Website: lowes
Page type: billing-address
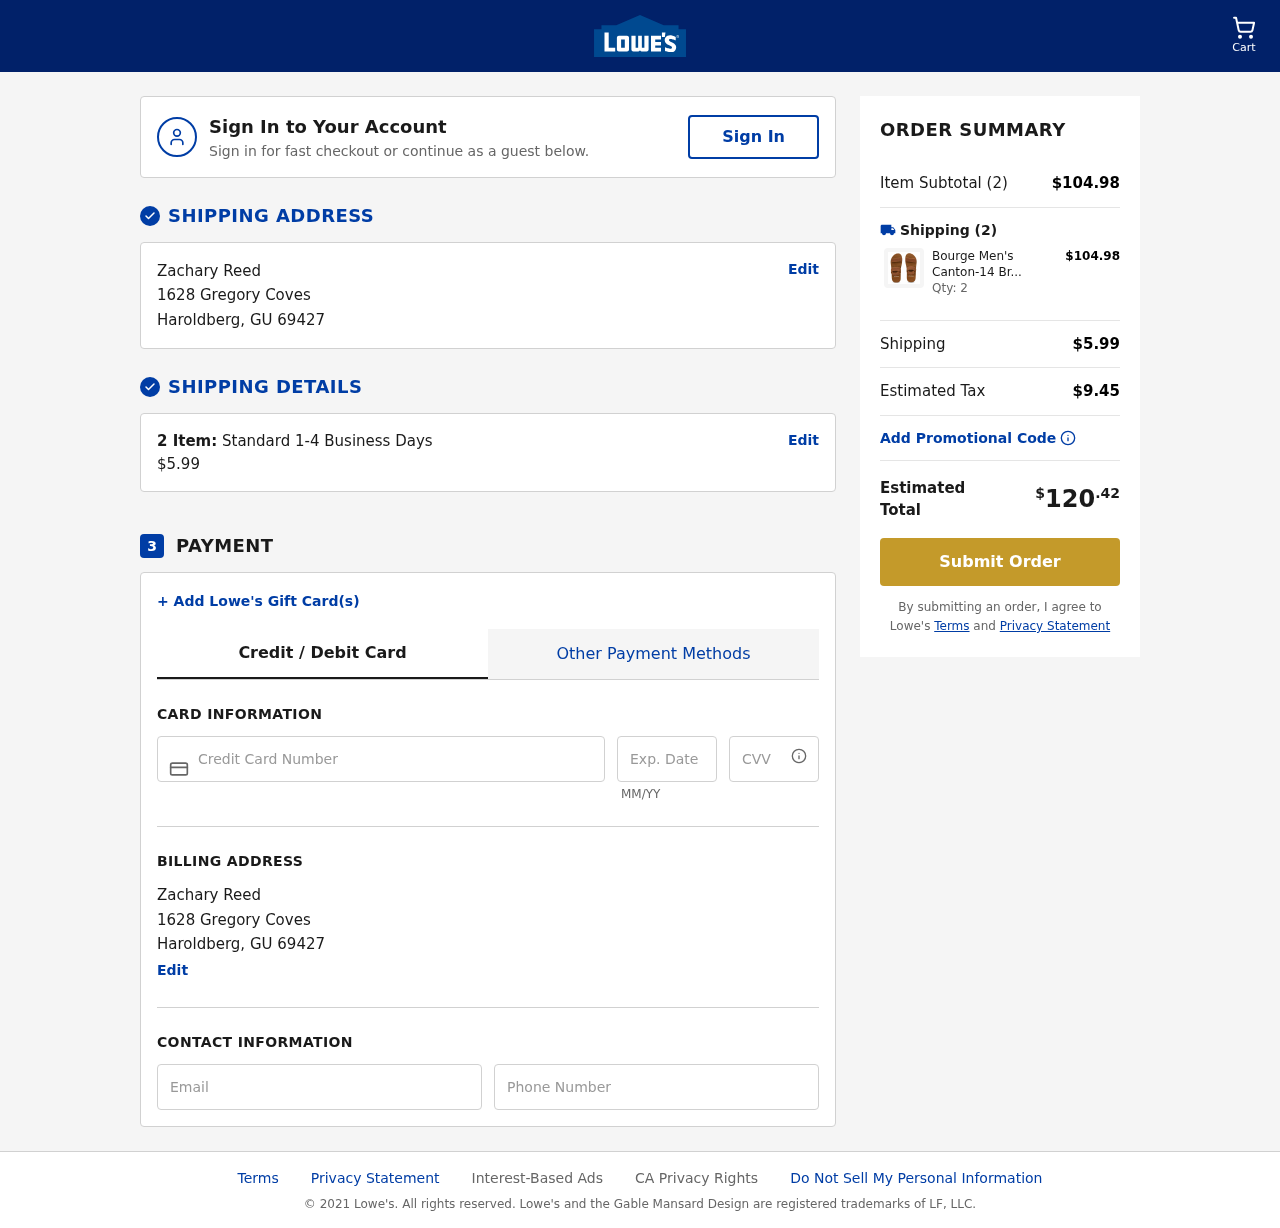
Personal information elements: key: PII_CARD_CVV
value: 328
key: PII_CARD_EXPIRY
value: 10/27
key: PII_CARD_NUMBER
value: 6011 5867 4564 4312
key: PII_CITY
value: Haroldberg
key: PII_EMAIL
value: zreed@yahoo.com
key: PII_FULLNAME
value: Zachary Reed
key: PII_PHONE
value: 8349787762
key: PII_POSTCODE
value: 69427
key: PII_STATE_ABBR
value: GU
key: PII_STREET
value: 1628 Gregory Coves
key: PII_FULLNAME2
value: Zachary Reed
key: PII_CITY2
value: Haroldberg
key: PII_STATE_ABBR2
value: GU
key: PII_POSTCODE_FULL
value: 69427
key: PII_POSTCODE_NUMERIC
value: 69427
Product elements: key: PRODUCT1_NAME
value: Bourge Men's Canton-14 Brown Floaters-7 UK (41 EU) (8 US) (Canton-14-07)
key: PRODUCT1_PRICE
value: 52.49
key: PRODUCT1_QUANTITY
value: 2
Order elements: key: ORDER_NUM_ITEMS
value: Cart
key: ORDER_NUM_ITEMS
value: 2 Item:
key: ORDER_NUM_ITEMS
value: Item Subtotal (2)
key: ORDER_SHIPPING_COST
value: $5.99
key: ORDER_SUBTOTAL
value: $104.98
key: ORDER_TAX
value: $9.45
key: ORDER_TOTAL
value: $120.42